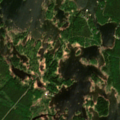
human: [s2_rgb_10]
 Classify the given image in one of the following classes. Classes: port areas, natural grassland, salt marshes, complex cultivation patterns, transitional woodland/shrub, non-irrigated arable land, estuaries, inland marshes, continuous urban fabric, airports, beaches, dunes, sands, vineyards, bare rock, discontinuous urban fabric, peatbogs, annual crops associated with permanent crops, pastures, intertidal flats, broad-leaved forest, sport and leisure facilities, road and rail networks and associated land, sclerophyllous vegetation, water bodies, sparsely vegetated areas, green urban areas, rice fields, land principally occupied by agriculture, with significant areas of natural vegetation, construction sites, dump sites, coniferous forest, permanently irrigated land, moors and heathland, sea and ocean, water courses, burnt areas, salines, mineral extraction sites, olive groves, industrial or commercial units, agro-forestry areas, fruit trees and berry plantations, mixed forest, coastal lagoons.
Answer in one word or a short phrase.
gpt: mixed forest, transitional woodland/shrub, sea and ocean